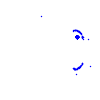
Particle: kaon